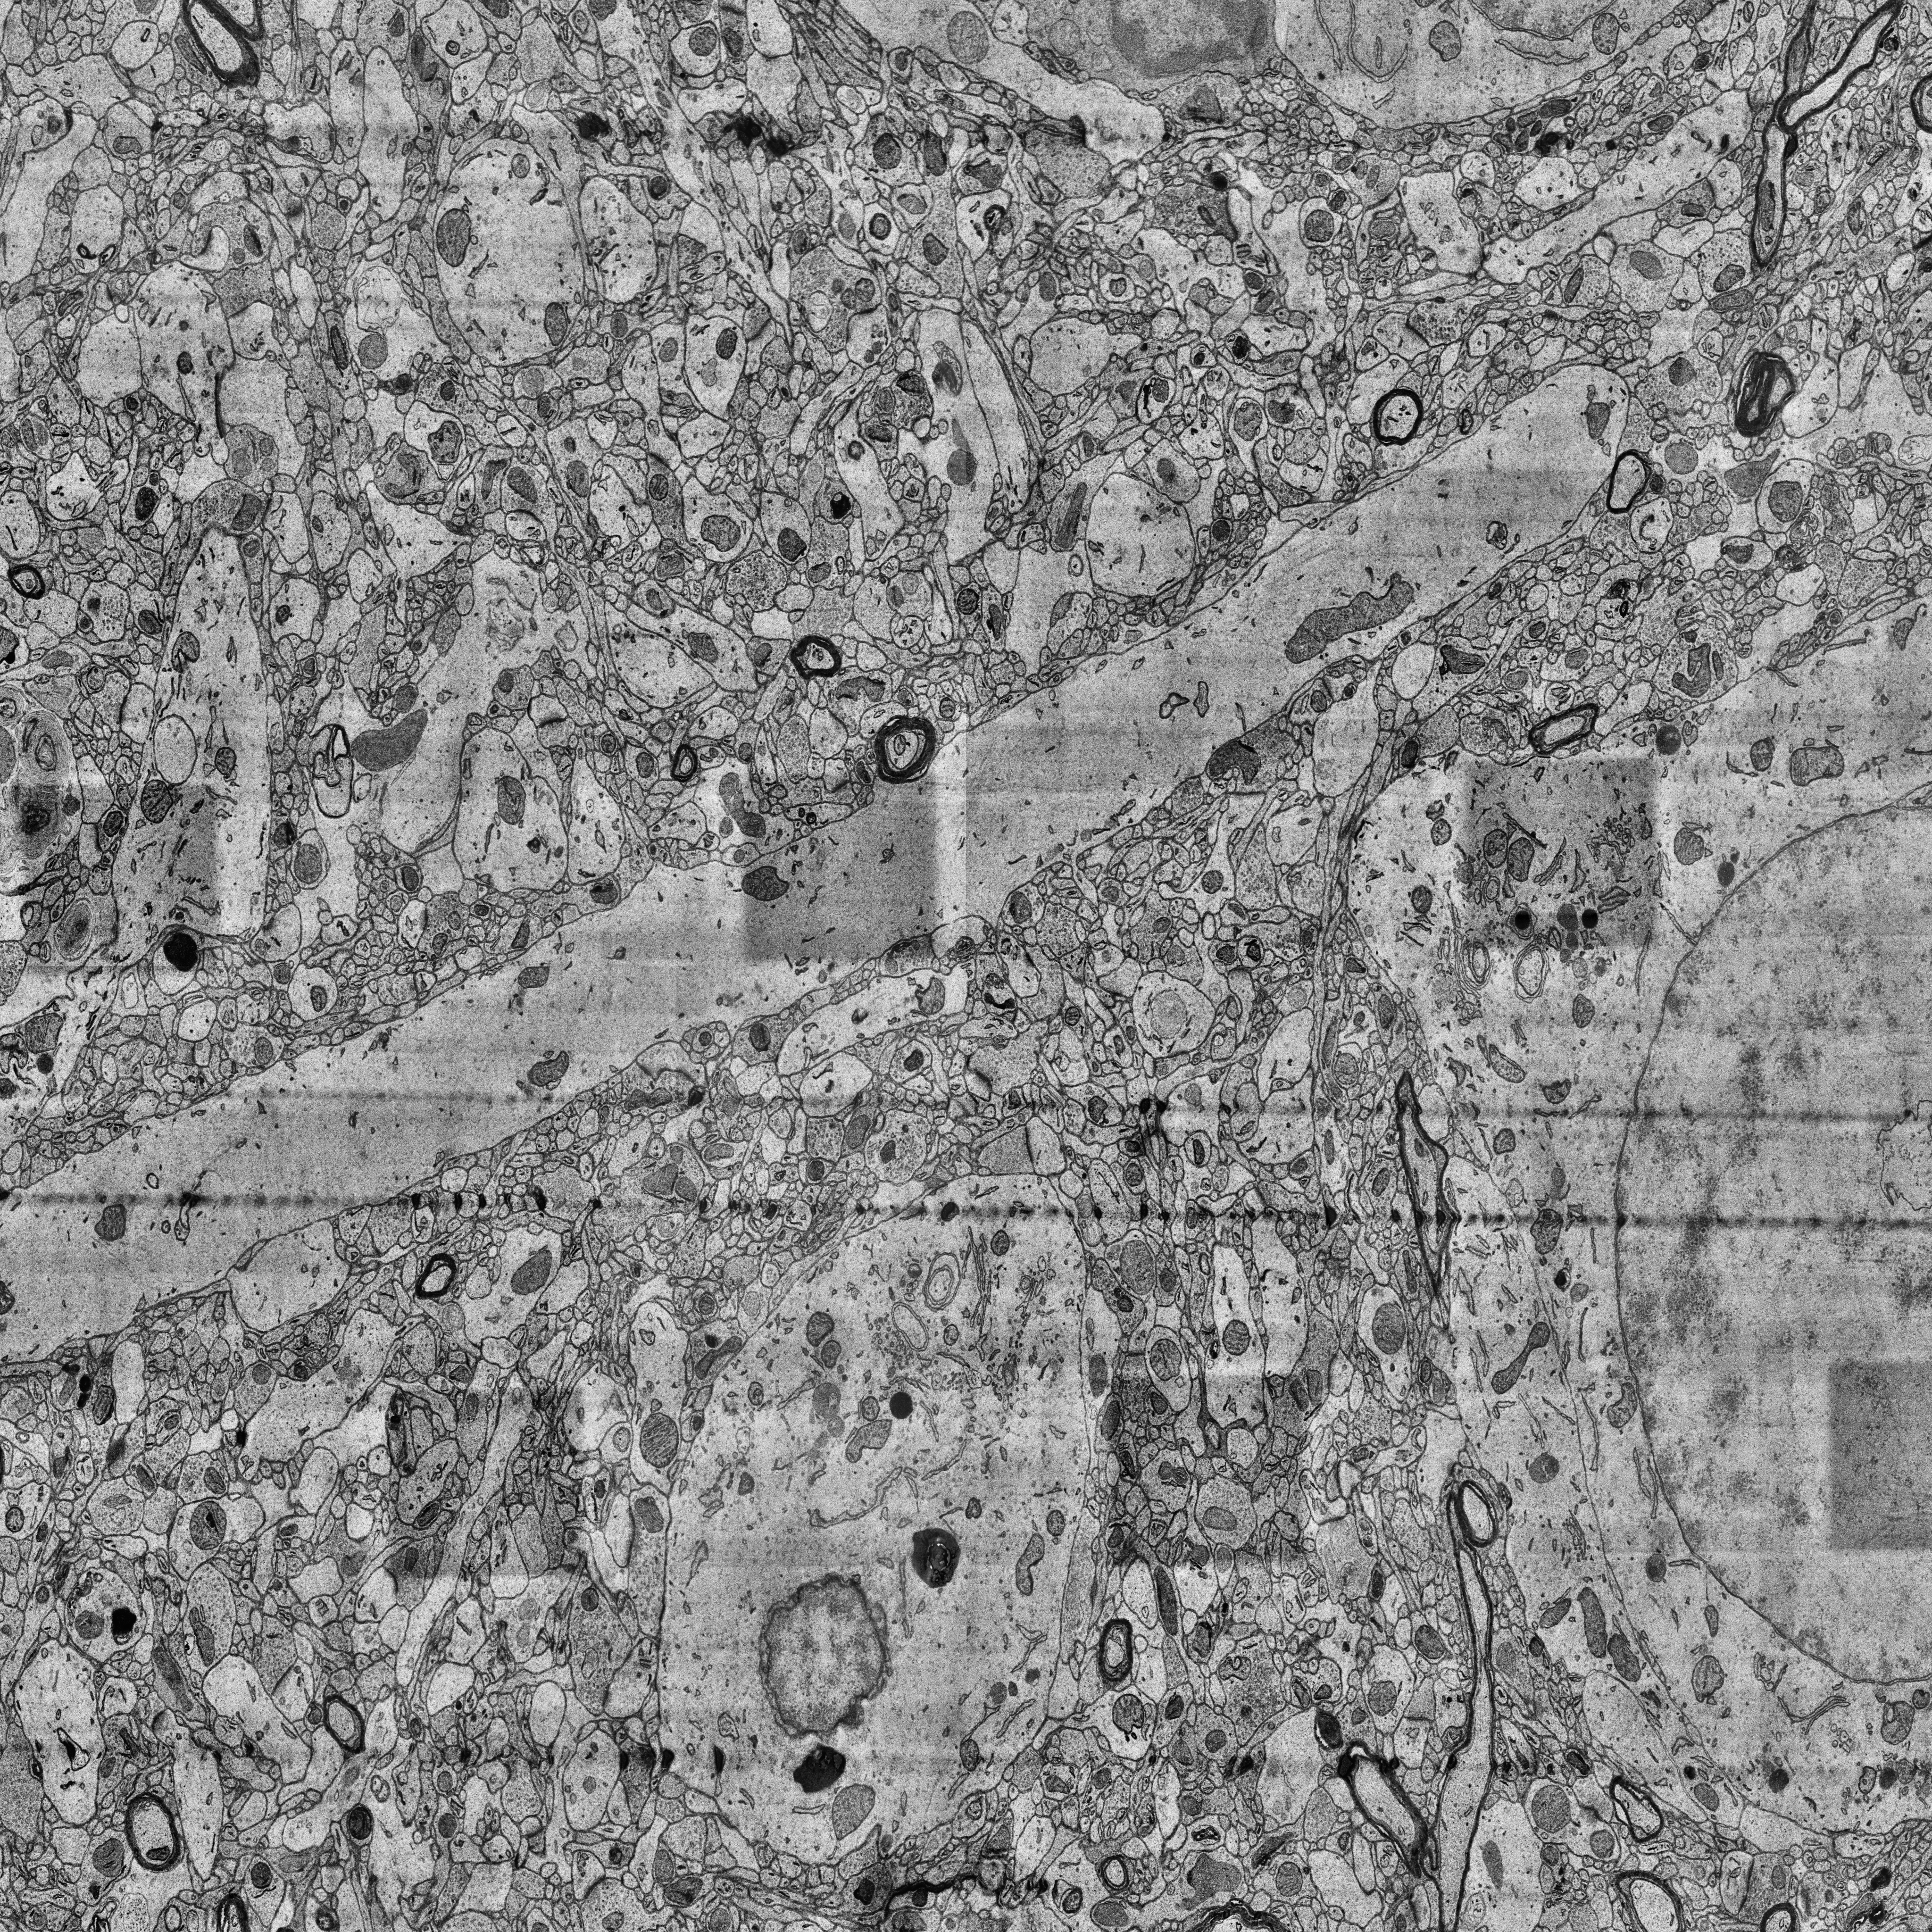
Electron microscopy slice of human cortex tissue
Slice depth (z): 327
Mitochondria instances in slice: 428